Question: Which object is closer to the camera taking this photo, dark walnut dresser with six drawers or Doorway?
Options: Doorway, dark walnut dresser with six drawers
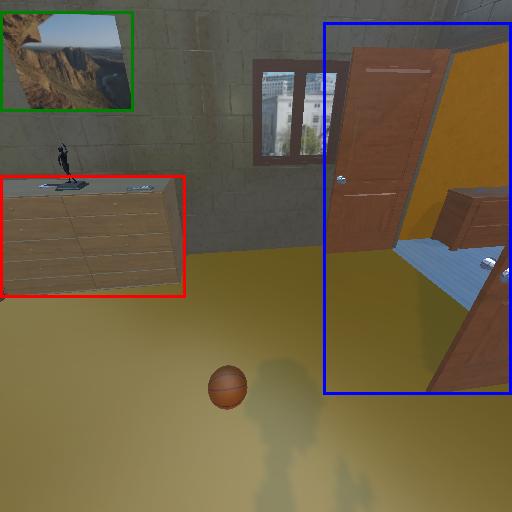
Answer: Doorway